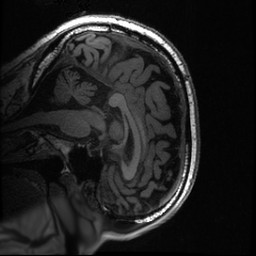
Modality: T1w
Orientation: sagittal
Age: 63
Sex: male